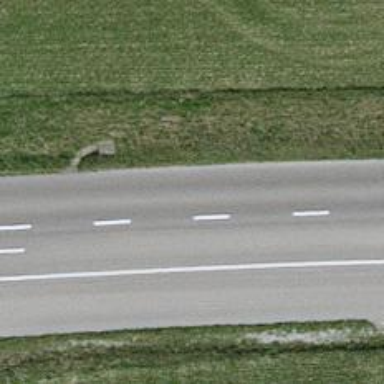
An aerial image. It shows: Secondary road.